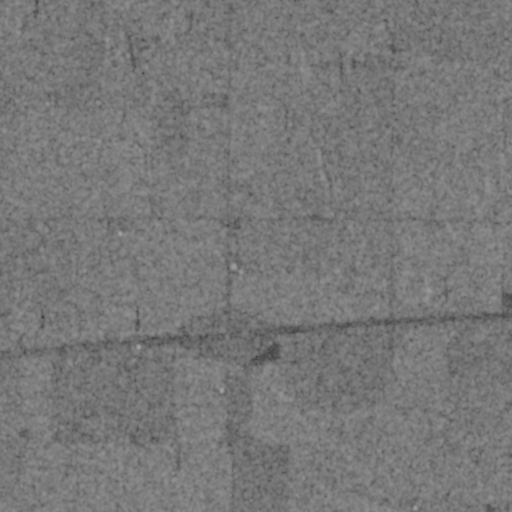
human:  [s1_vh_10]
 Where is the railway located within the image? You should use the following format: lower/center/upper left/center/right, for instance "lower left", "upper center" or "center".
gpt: The railway is located in the lower of the image.
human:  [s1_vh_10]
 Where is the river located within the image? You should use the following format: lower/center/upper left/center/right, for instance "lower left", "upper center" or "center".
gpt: The river is located in the left of the image.
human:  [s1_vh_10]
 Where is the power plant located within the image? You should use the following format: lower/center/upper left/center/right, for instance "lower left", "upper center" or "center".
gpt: There is no power plant in the image.

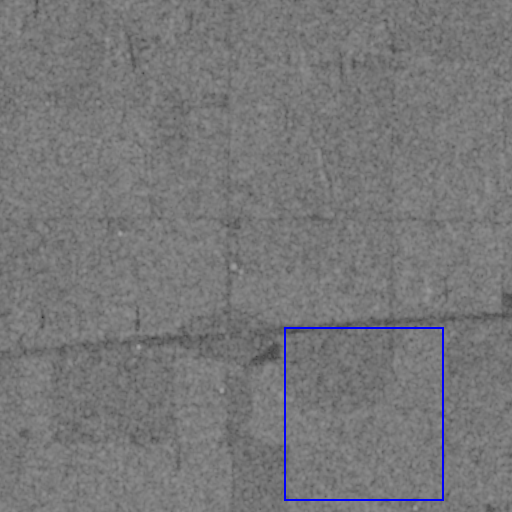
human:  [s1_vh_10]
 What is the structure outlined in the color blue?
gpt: The structure outlined in blue is a crop field.
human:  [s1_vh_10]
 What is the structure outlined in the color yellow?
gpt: There is no yellow outline.